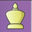
Piece: wK